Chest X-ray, PA view. Patient: 47 years old, sex M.
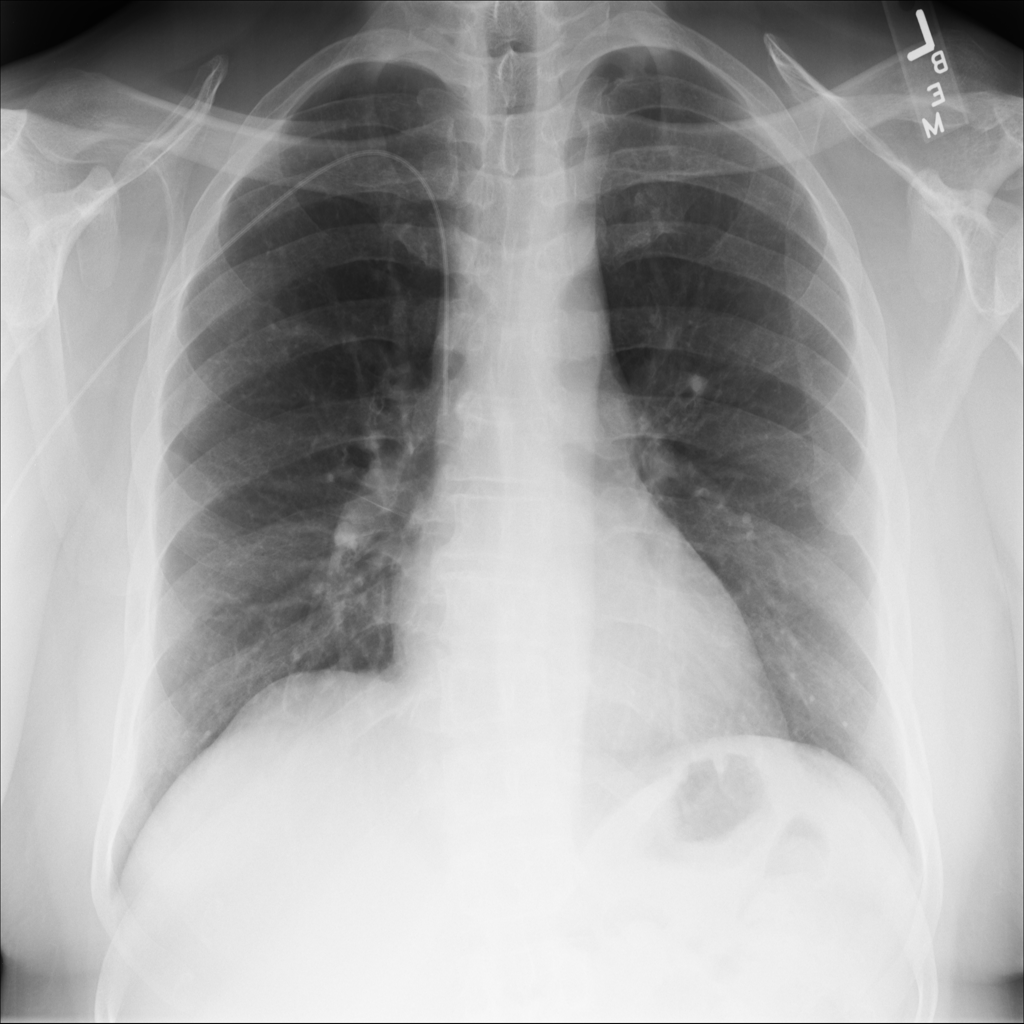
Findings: No Finding